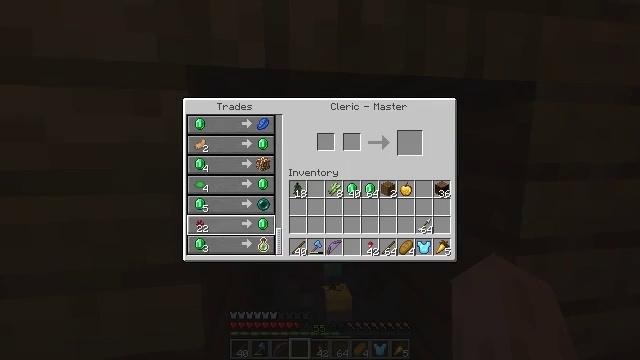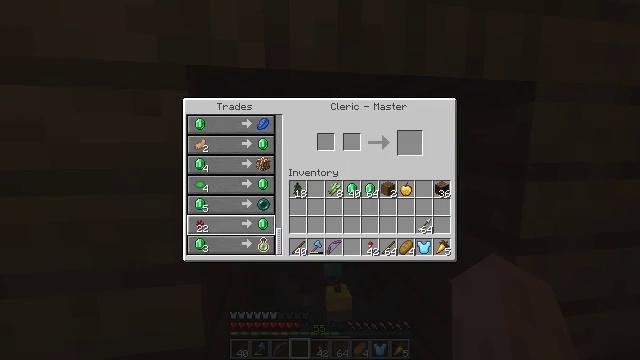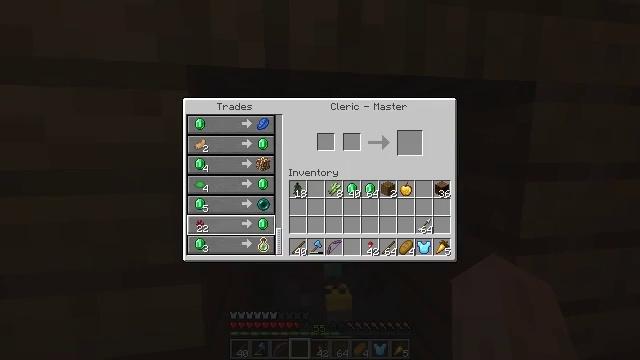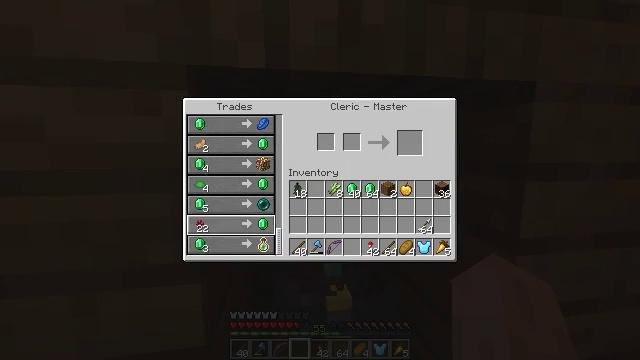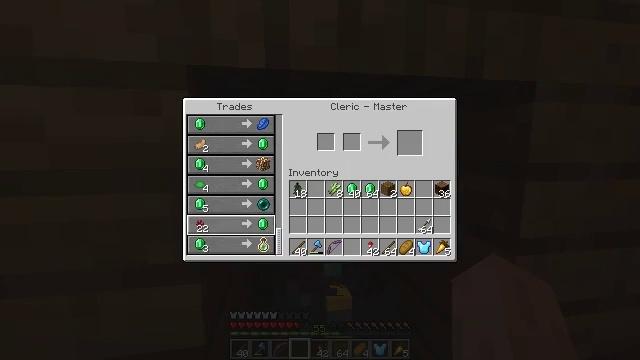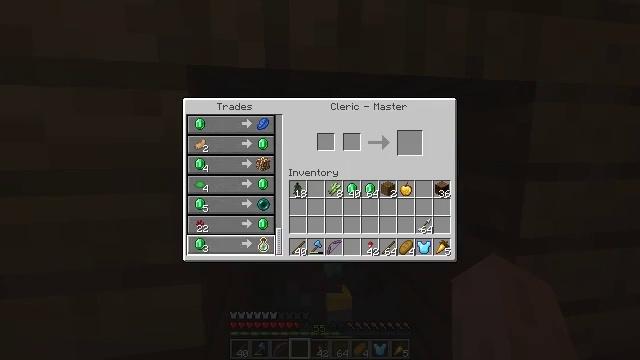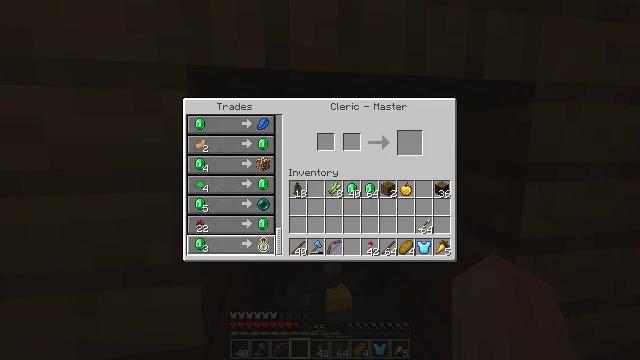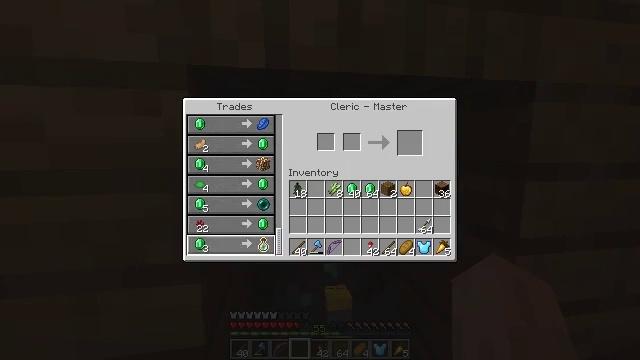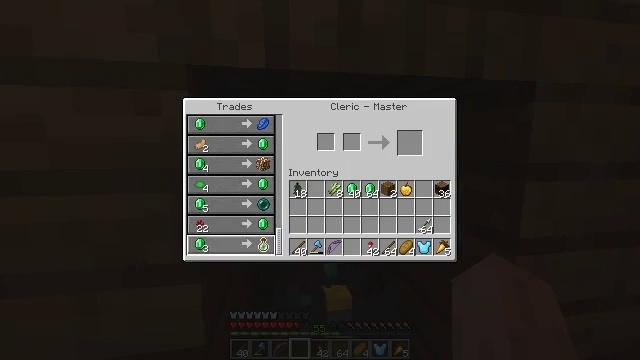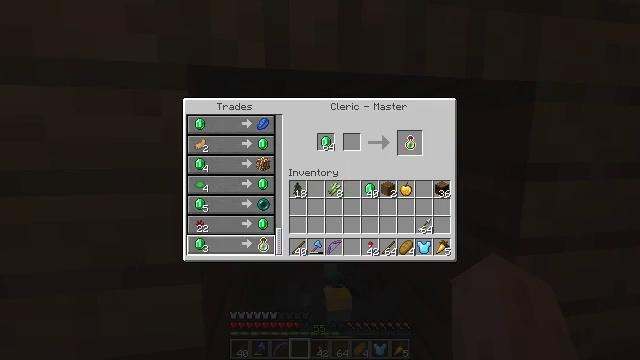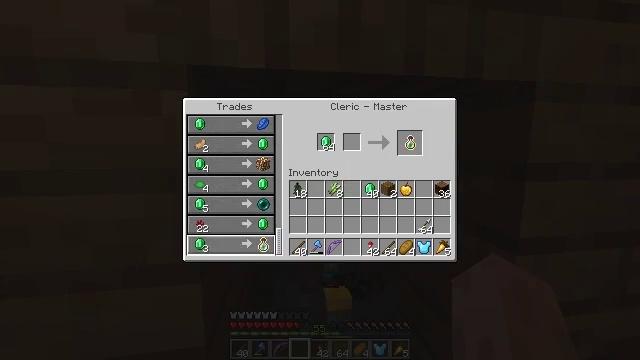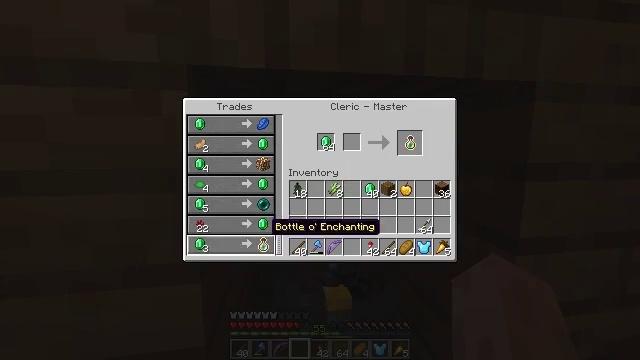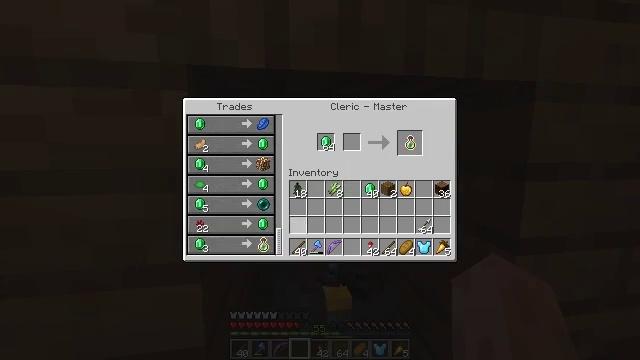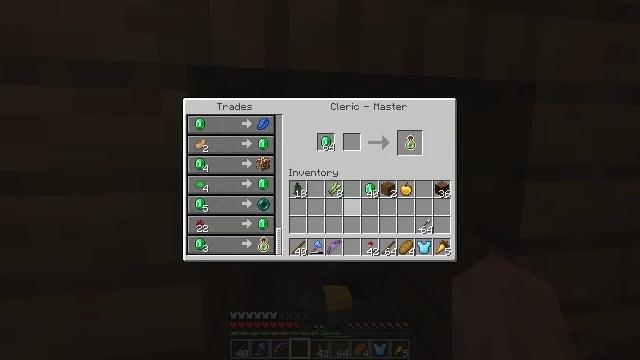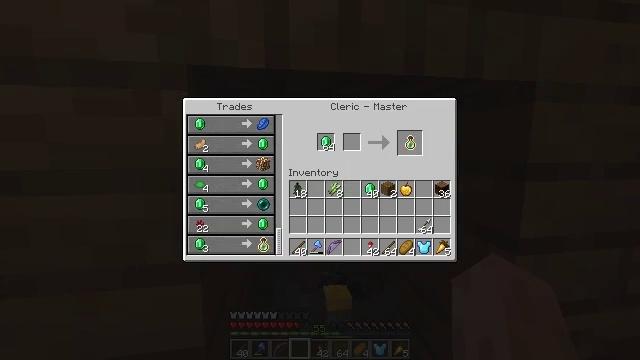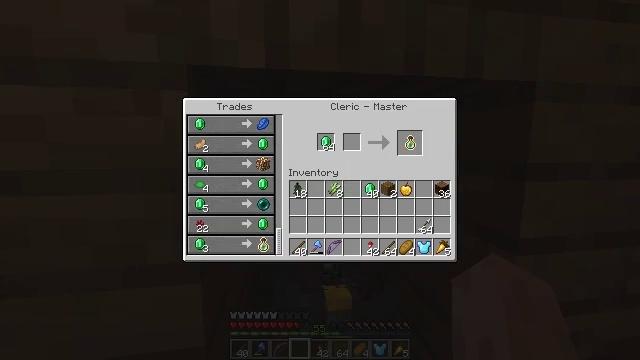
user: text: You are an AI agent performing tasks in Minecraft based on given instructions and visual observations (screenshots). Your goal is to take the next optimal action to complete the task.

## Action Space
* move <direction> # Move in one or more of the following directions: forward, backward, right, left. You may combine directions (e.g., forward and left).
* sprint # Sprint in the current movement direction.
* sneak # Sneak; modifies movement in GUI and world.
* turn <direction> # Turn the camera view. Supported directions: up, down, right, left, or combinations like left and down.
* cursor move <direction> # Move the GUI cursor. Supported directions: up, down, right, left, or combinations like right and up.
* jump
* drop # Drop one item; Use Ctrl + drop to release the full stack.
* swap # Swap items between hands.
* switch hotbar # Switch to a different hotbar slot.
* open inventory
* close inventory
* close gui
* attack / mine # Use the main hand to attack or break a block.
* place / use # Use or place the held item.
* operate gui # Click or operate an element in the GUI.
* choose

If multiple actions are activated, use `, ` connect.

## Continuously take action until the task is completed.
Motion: motion action
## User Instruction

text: Craft an experience bottle.
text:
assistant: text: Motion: cursor move right
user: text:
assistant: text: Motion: no_op
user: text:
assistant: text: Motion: no_op
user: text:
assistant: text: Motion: no_op
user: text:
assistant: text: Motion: no_op
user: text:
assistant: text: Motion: sneak
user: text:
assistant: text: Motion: sneak
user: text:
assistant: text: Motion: sneak
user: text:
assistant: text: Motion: sneak, operate gui
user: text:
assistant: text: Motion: sneak, operate gui
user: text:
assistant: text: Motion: sneak, cursor move right
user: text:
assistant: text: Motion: sneak, cursor move right and up
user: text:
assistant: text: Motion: sneak, cursor move right and up
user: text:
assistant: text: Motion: sneak, cursor move right and up
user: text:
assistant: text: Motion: sneak, cursor move right and up
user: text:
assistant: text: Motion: sneak
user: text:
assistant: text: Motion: sneak
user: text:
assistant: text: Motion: sneak, cursor move up
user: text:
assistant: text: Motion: sneak
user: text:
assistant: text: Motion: sneak, operate gui
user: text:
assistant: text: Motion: sneak, operate gui
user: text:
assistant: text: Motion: sneak, operate gui
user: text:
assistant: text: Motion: sneak
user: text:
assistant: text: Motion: sneak
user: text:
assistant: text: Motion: sneak